Interaction volume radius: 5 \u00c5
Interaction volume height: 15 \u00c5
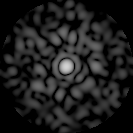
Disorder parameter: 0.8814